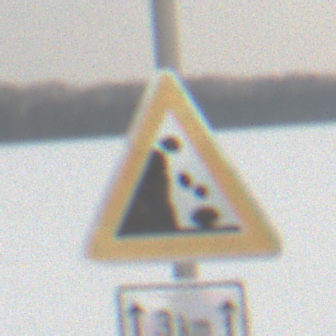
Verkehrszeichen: SteinschlagLinks
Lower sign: LaengeEinerStrecke2
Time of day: MorningAfternoon
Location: Outdoor (Nature)
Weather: Overcast
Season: Winter
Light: Natural